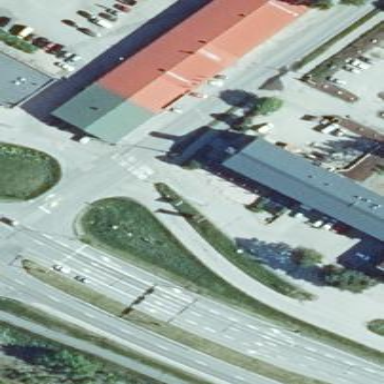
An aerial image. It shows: Building housing car repair shop.